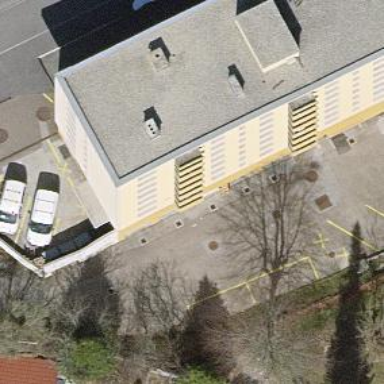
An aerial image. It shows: Car repair shop.